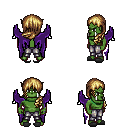
a pixel art fantasy rpg character, male body template, orc, green skin, purple wings, metal pants, blonde left-swept hairstyle, gray slippers, four views (front, back, left, right), 2x2 character sprite sheet, small pixel art, hard edges, no anti-aliasing